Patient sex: M
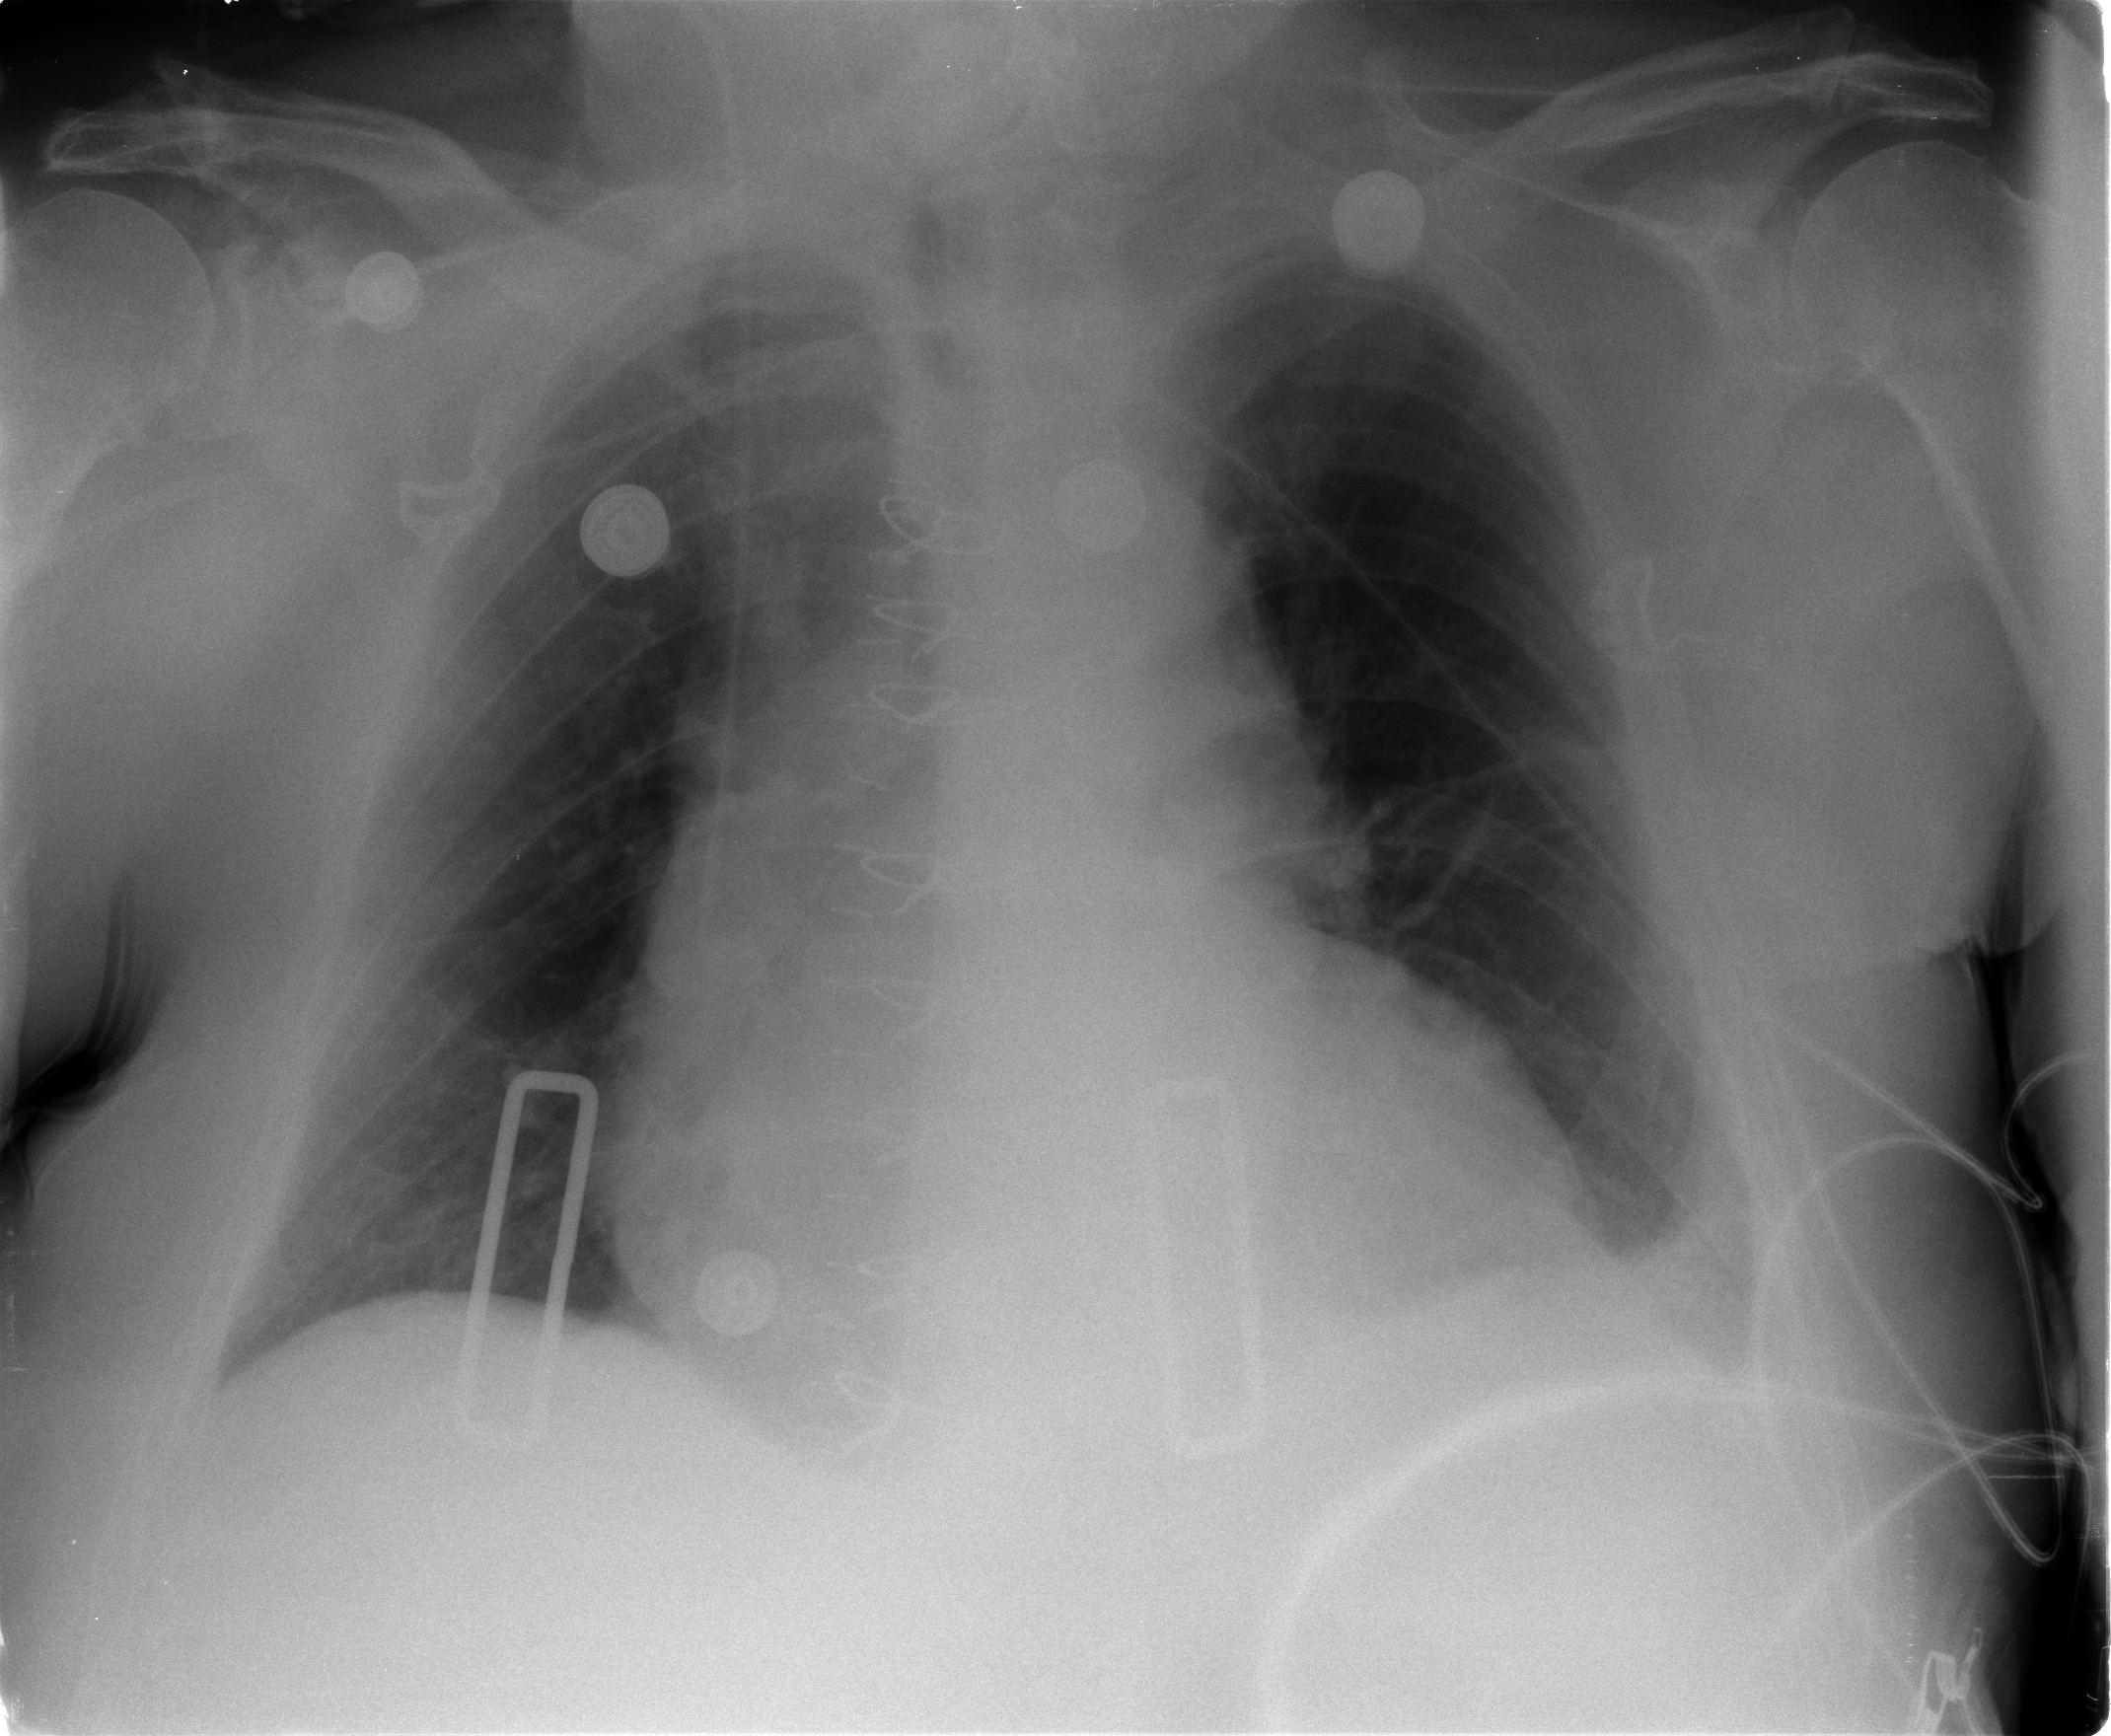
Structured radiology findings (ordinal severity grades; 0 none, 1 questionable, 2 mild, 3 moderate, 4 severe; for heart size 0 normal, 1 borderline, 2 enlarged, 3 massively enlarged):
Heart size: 2
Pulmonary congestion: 1
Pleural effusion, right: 0
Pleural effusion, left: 1
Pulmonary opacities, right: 0
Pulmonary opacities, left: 0
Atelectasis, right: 0
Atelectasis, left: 2